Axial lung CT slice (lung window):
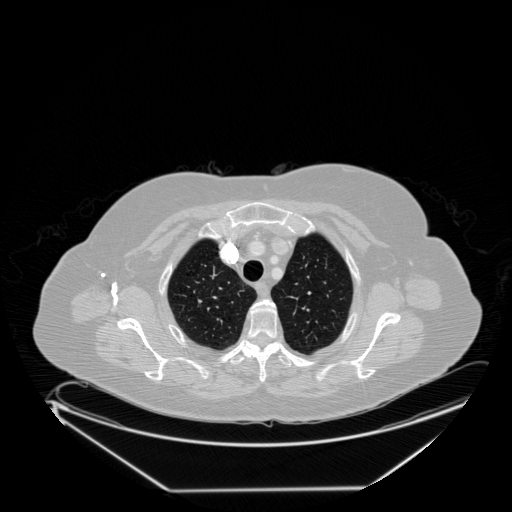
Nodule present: no